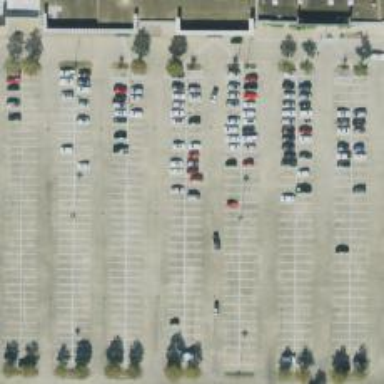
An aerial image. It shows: Parking space.